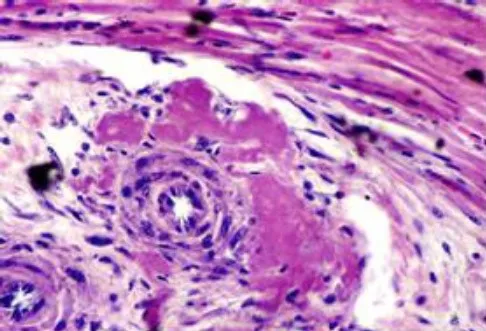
A myocardial arteriole showing wall thickening with hyalinization (H&E, x40).
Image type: pathology (h&e)